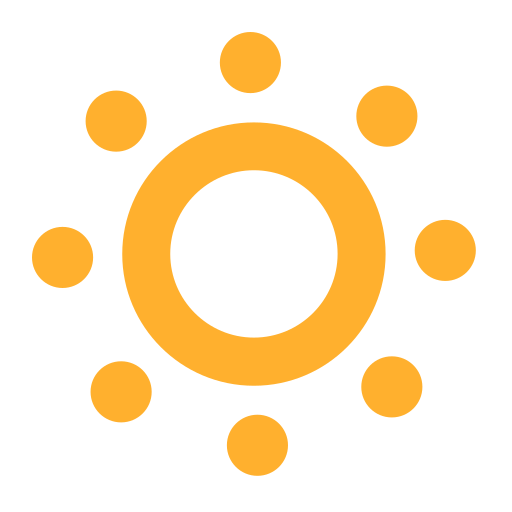
dim button flat